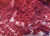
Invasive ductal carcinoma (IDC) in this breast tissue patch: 0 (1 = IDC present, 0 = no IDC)